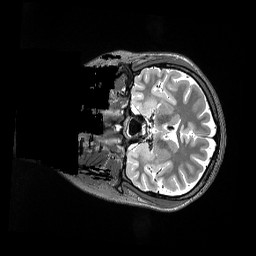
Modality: T2w
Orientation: coronal
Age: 29
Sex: female
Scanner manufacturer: siemens
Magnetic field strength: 3 T
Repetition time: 3.2 s
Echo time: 0.562 s